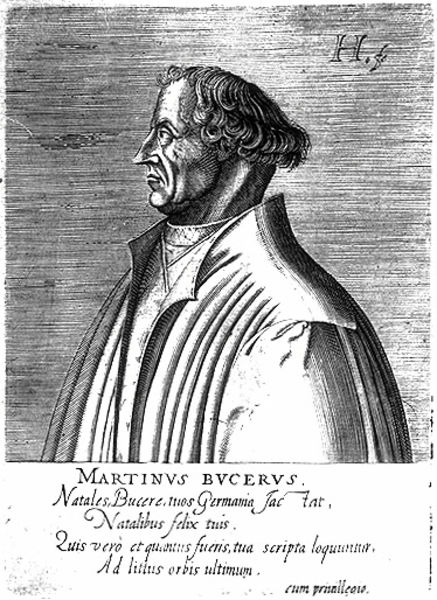
Titel: Bildnis des Martin Butzer
Künstler: Hendrik (d.Ä.) Hondius
Institution: (Seriendruck)
Schlagwörter: dunkel, kopf, mann, schatten, weiß, stadt, brust, frisur, haar, holz, kreide, licht, mund, nase, profil, schwarz, stirn, zeichnung, hemd, jacke, augen, falten, gesicht, kragen, rahmen, bildnis, hals, herr, portrait, porträt, signatur, auge, gewand, haare, mantel, kinn, locken, potrait, prtrait, renaissance, schultern, deutschland, holzschnitt, schrift, seitlich, wangen, grafik, graphik, nacken, spitz, ernst, glanz, deutsch, faltenwurf, schriftzeichen, oberkörper, name, buch, druck, schraffur, schwarz weiß, radierung, stich, seite, text, buchstabe, tracht, pfarrer, eingefallen, hans, kupferstich, geburtstag, profilansicht, germania, handzettel, sehne, glücklich, tonsur, latein, lateinisch, martin, reformation, holbein, trist, geand, germanien, reformator, krumme nase, antiqua, lachfalten, bucerus, martinus, martinus bucerus, von linke, bucer, h, martin bucerus, bucere, germinia, martinus bcerus, brusttück